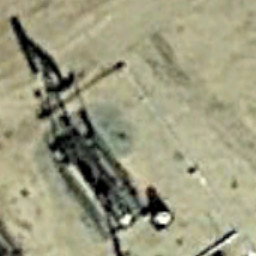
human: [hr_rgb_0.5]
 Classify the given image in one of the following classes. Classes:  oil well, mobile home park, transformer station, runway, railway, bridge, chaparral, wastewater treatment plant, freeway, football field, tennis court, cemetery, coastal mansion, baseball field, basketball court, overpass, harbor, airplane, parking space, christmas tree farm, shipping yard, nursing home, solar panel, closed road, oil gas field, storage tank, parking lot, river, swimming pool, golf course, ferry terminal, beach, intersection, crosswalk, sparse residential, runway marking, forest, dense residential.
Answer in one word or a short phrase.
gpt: oil well